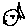
Label: fish